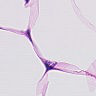
Metastatic tissue present: no